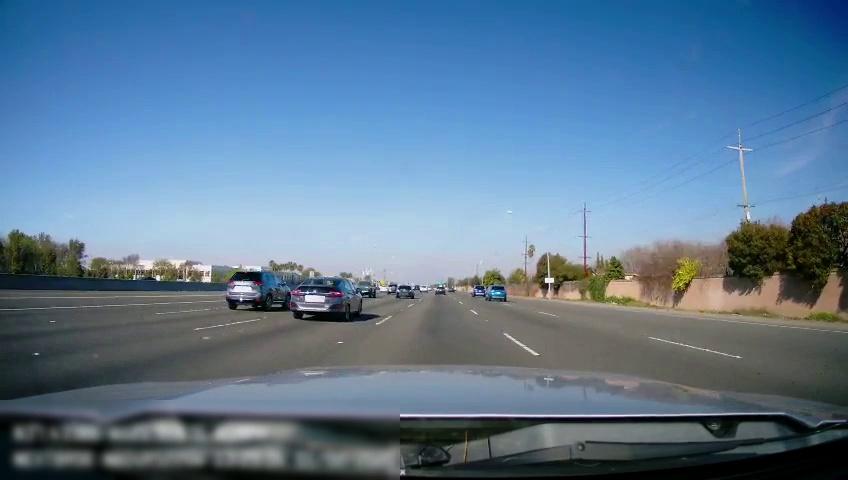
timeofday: Day
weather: Sunny
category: Vehicles | Car
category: Drivable Space
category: Vehicles | SUV
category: Vehicles | SUV
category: Vehicles | SUV
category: Vehicles | SUV
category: Vehicles | Truck
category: Vehicles | Car
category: Vehicles | SUV
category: Vehicles | Car
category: Lanes | Alternate Lane
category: Lanes | Alternate Lane
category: Lanes | Alternate Lane
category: Lanes | Current Lane
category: Lanes | Alternate Lane
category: Lanes | Alternate Lane
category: Lanes | Alternate Lane
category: Lanes | Alternate Lane
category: Lanes | Alternate Lane